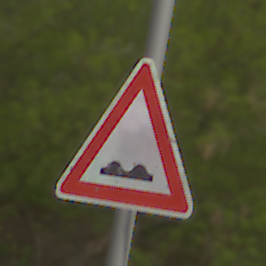
Verkehrszeichen: UnebeneFahrbahn
Umgebung: Outdoor, Nature
Tageszeit: MorningAfternoon
Wetter: Overcast
Licht: Natural
Jahreszeit: NotSpecified
Kontrast: LowContrast